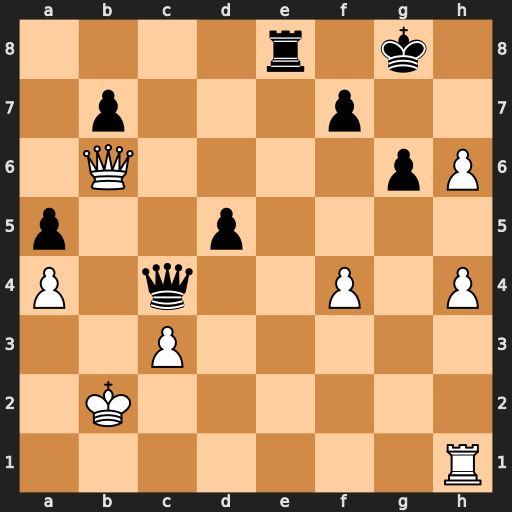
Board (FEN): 4r1k1/1p3p2/1Q4pP/p2p4/P1q2P1P/2P5/1K6/7R
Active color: w
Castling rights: -
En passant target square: -
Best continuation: Qf6 Re2+ Kc1 Rc2+ Kxc2